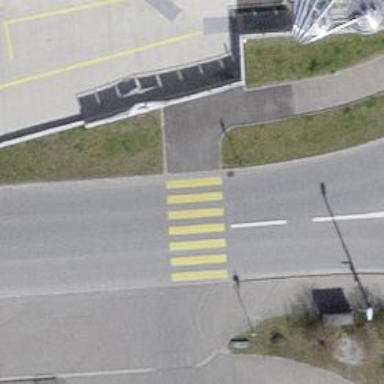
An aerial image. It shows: Footway with zebra crossing markings on the asphalt surface.